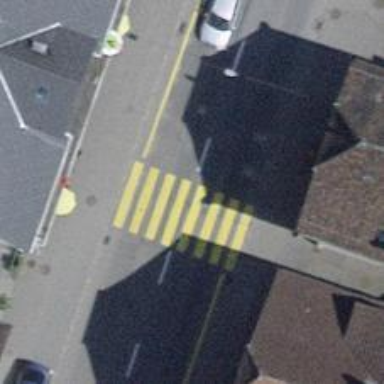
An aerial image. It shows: Zebra crossing on the road.